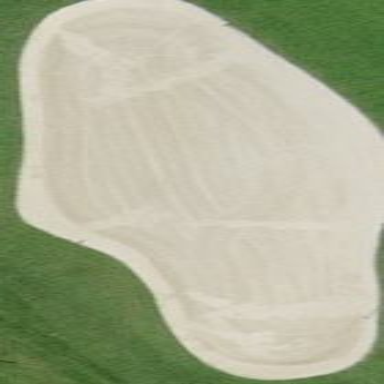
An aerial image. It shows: Golf bunker filled with sandy terrain.